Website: crate-barrel
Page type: payment
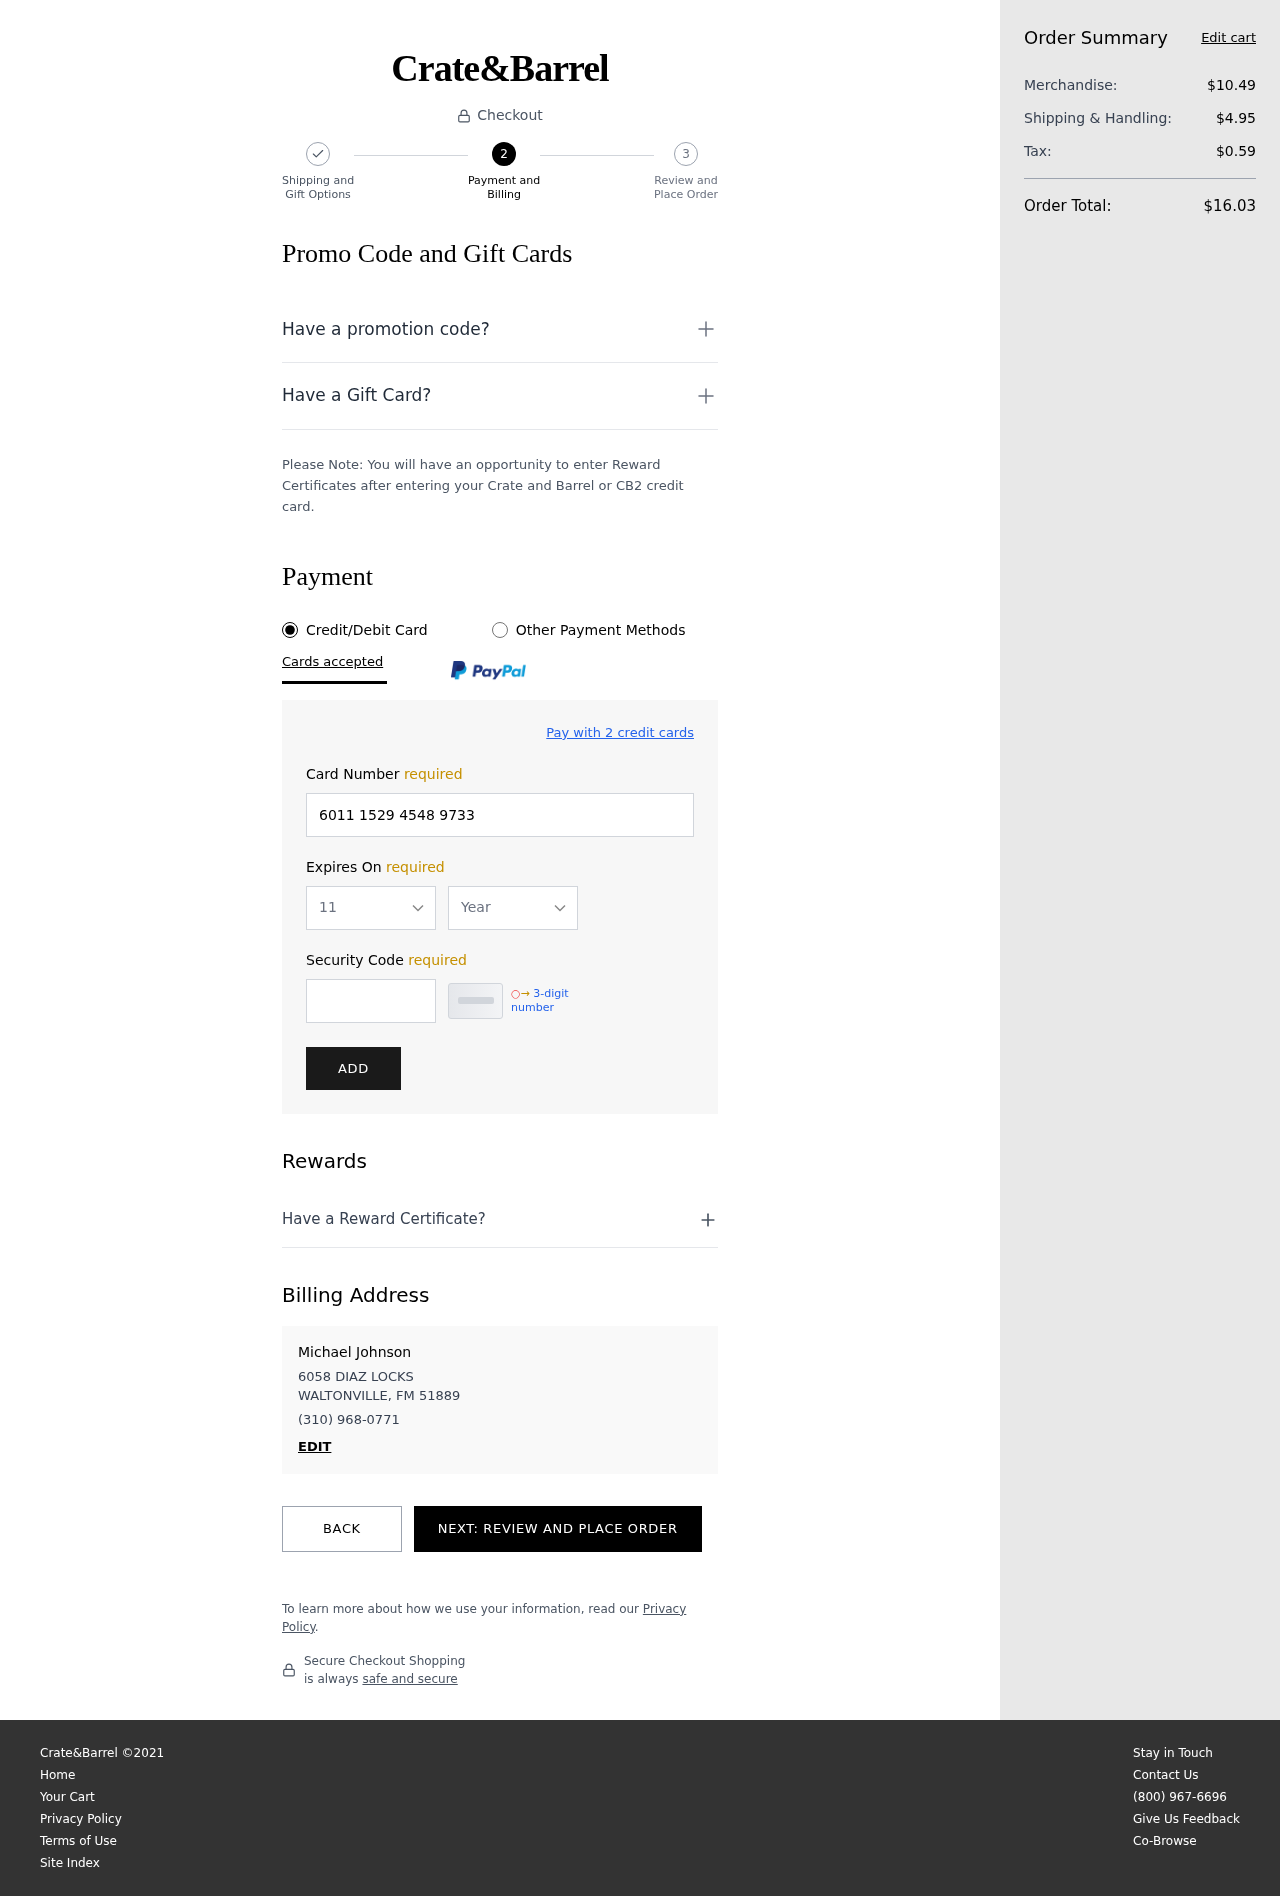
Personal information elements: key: PII_CARD_EXPIRY_MONTH
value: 11
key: PII_CARD_EXPIRY_YEAR
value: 26
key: PII_CITY_STATE_ZIP
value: WALTONVILLE, FM 51889
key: PII_FULLNAME
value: Michael Johnson
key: PII_PHONE
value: (310) 968-0771
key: PII_STREET
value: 6058 DIAZ LOCKS
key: PII_CARD_NUMBER
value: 6011 1529 4548 9733
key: PII_CARD_CVV
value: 214
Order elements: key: ORDER_SUBTOTAL
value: $10.49
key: ORDER_SHIPPING_COST
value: $4.95
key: ORDER_TAX
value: $0.59
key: ORDER_TOTAL
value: $16.03